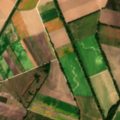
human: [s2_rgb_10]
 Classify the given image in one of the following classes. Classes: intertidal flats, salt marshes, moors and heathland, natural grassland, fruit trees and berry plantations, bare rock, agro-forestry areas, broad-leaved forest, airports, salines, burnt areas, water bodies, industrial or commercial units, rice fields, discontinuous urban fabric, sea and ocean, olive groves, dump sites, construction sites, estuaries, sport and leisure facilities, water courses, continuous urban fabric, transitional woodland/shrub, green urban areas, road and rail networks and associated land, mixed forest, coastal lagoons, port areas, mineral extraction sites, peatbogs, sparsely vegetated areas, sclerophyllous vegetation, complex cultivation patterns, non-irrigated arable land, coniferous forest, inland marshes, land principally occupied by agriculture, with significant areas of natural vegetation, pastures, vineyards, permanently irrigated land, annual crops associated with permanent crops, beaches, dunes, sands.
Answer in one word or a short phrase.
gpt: non-irrigated arable land, complex cultivation patterns